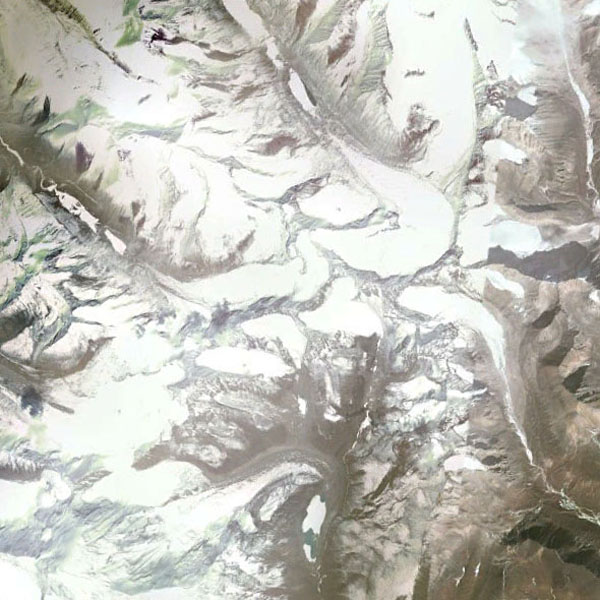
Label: Mountain